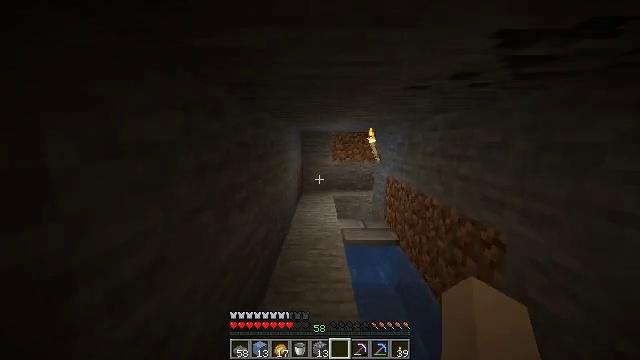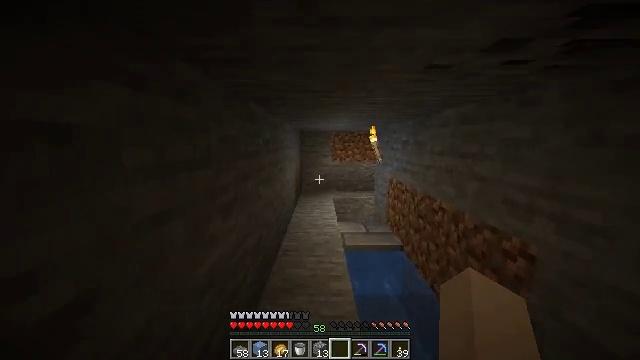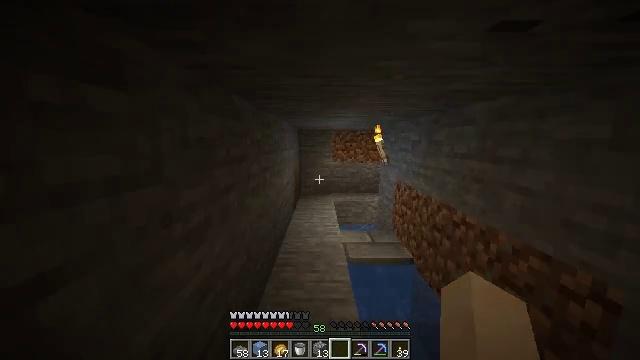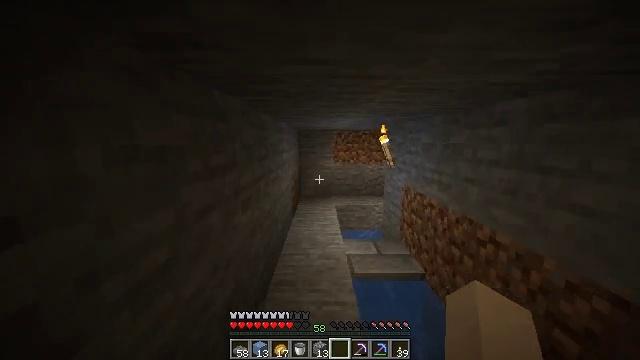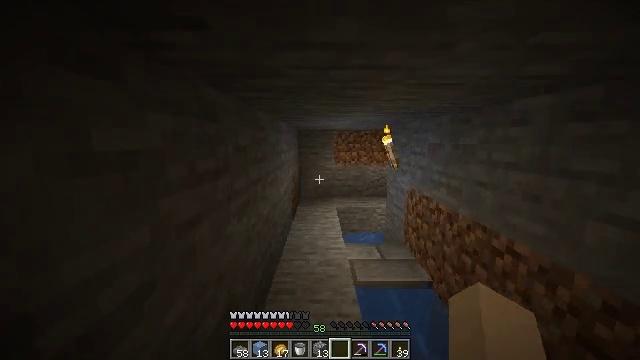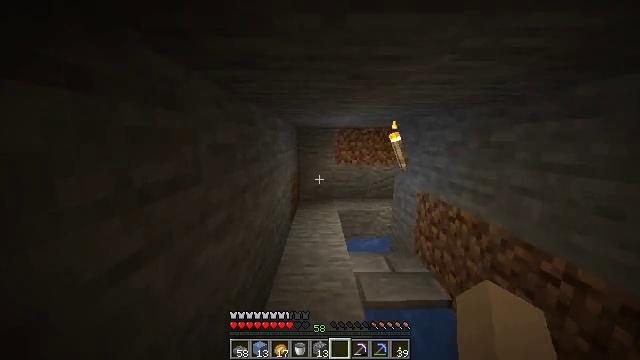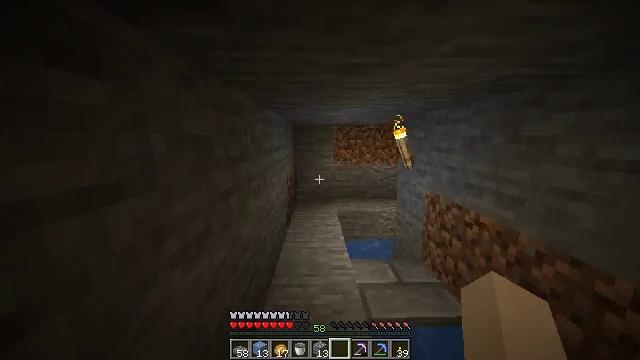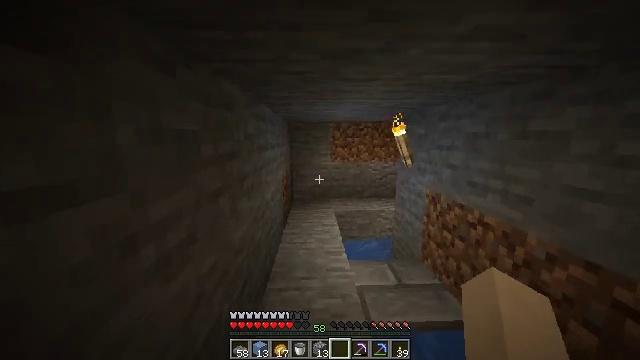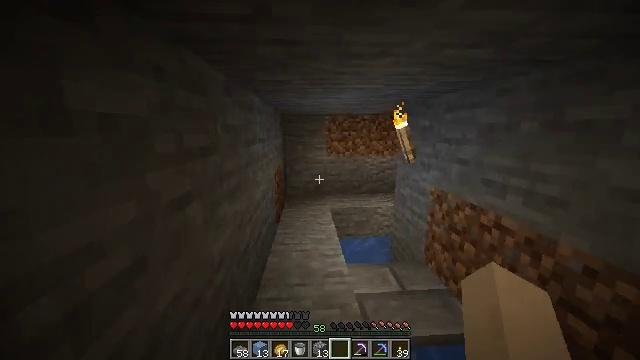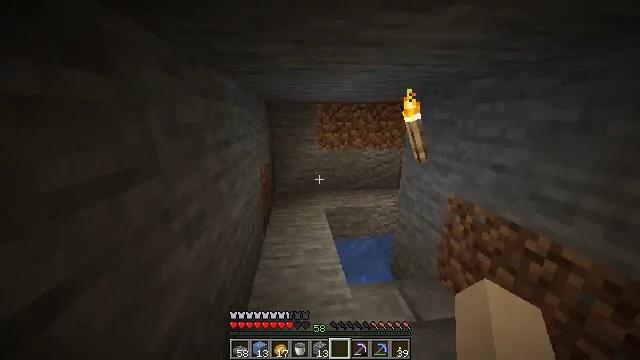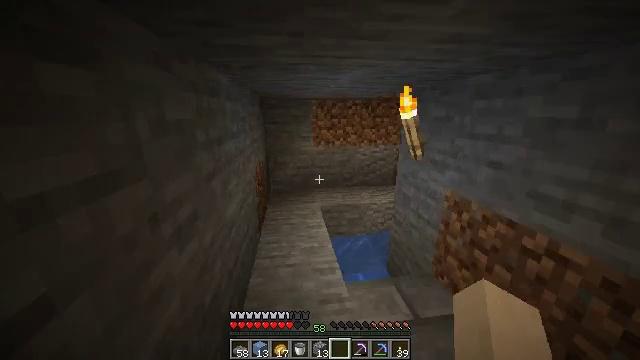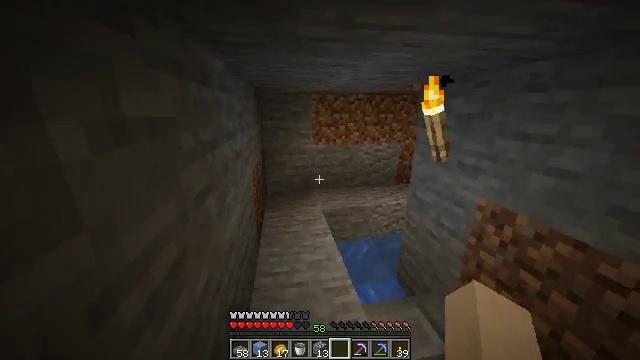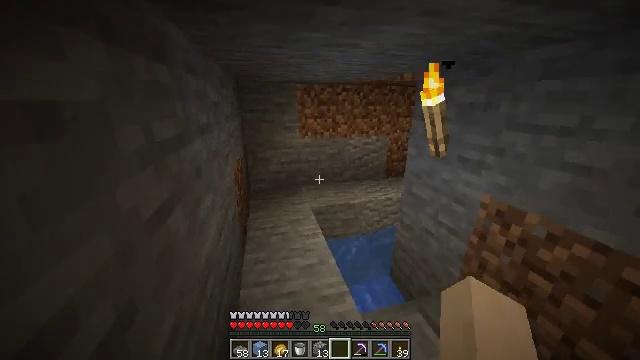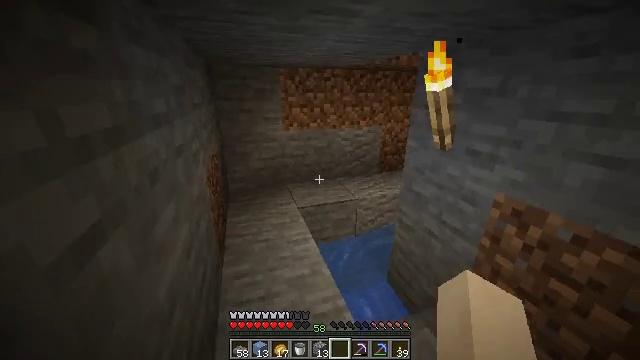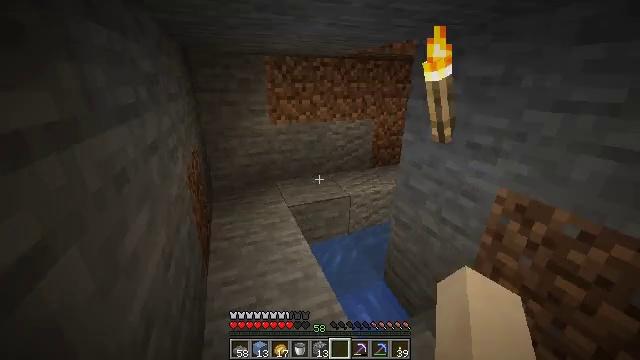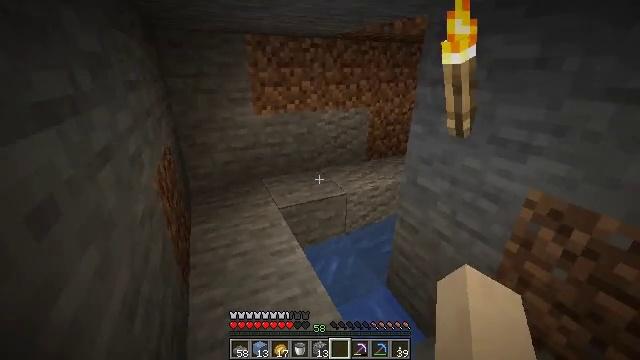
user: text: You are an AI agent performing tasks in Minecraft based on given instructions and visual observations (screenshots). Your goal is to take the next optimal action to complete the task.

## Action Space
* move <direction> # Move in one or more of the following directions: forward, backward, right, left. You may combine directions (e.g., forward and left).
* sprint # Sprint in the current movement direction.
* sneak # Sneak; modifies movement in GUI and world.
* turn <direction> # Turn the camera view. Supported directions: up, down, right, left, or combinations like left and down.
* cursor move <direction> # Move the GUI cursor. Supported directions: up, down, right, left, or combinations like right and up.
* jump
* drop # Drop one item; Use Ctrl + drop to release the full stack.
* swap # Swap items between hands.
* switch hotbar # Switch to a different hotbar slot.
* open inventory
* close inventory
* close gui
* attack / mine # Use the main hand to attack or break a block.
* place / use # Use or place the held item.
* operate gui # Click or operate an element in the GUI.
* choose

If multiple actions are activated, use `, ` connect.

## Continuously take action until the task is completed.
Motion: motion action
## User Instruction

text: Mine stone brick slab from the floor.
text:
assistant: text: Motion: move forward
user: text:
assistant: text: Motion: move forward
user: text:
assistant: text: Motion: move forward
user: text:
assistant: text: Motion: move forward
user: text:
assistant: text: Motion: move forward
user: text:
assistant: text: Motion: move forward
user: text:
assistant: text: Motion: move forward
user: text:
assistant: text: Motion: move forward, turn right and down
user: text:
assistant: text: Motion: move forward and move left, turn right and down
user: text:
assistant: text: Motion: move forward and move left, turn right
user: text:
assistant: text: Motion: move forward and move left, turn right and down
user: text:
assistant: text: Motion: move forward and move left, turn right and down
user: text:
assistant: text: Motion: move forward and move left, turn right and down
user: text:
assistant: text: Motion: move forward and move left, turn right and down
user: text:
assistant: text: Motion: move forward and move left, turn right and down
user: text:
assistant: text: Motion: move forward and move left, turn right and down
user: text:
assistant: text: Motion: move forward and move left, turn right and down
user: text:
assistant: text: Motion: move forward and move left, turn right and down
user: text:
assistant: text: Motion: move forward and move left, turn right and down
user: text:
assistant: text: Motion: move forward and move left, turn right and down
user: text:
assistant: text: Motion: move forward and move left, turn right
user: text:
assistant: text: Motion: move forward and move left, turn right
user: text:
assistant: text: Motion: move forward and move left, turn right and up
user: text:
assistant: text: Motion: move forward and move left, turn right and up
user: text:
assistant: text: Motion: move forward and move left, turn right and up
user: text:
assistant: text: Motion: move forward and move left, turn right and up
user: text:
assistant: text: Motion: move forward, turn right and up
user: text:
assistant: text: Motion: move forward, turn right and up
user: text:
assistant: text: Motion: move forward, turn right and up
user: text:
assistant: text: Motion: move forward, turn right